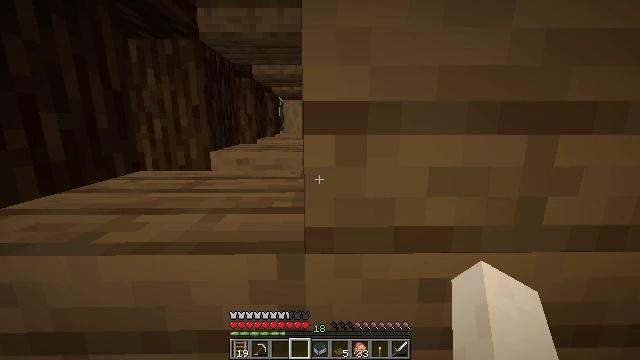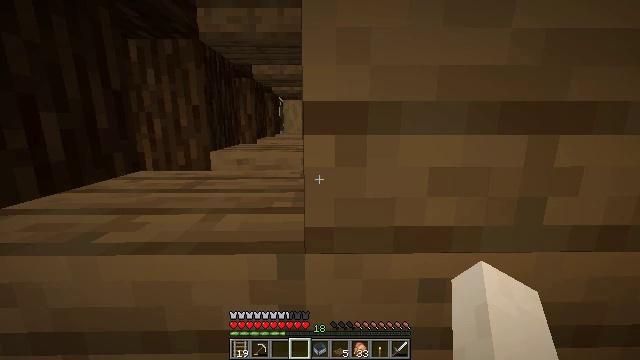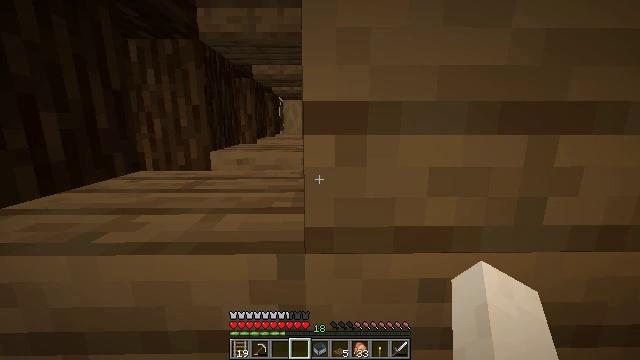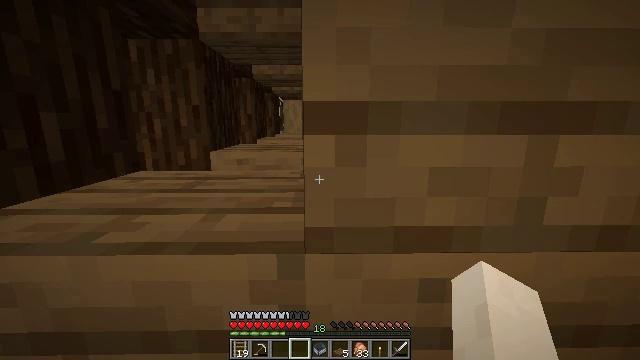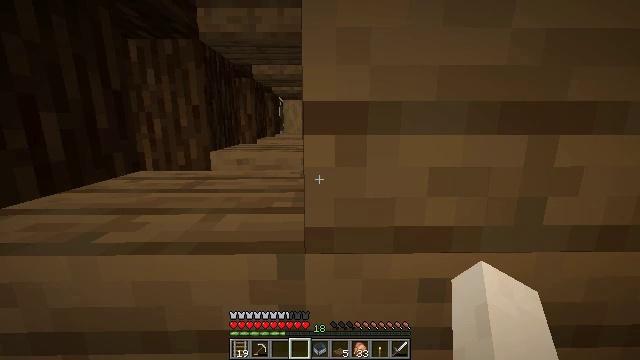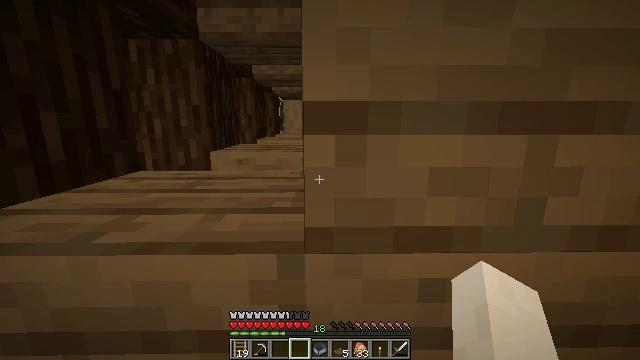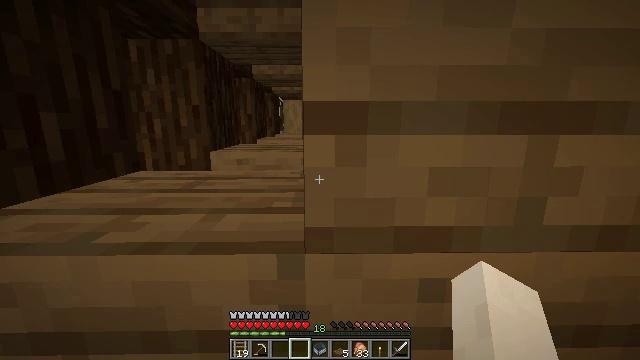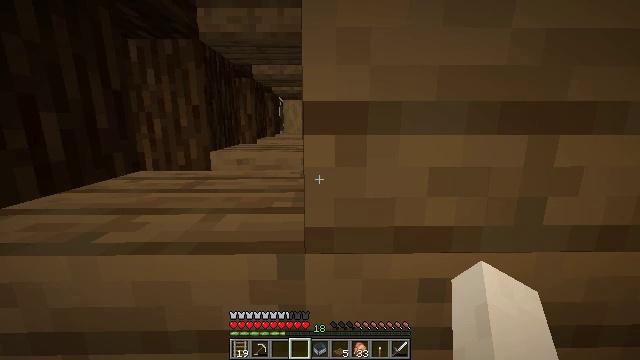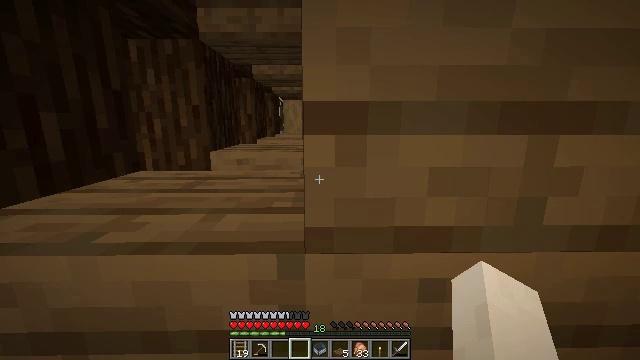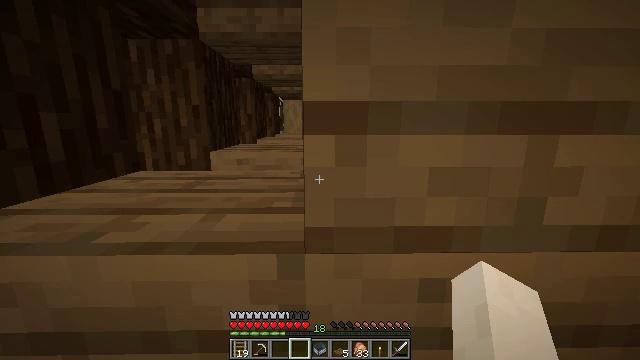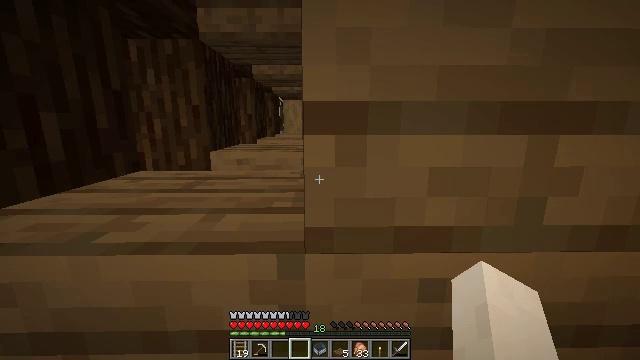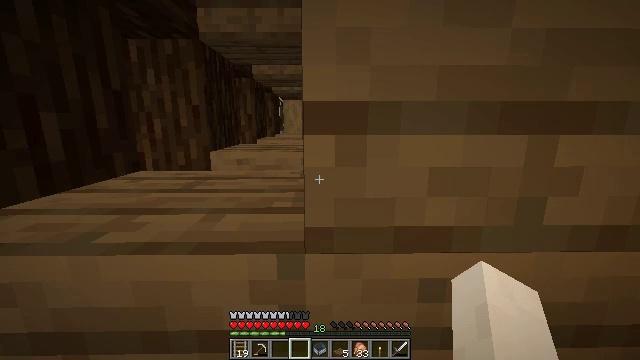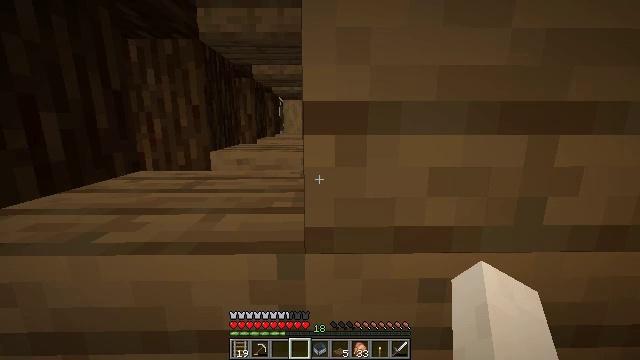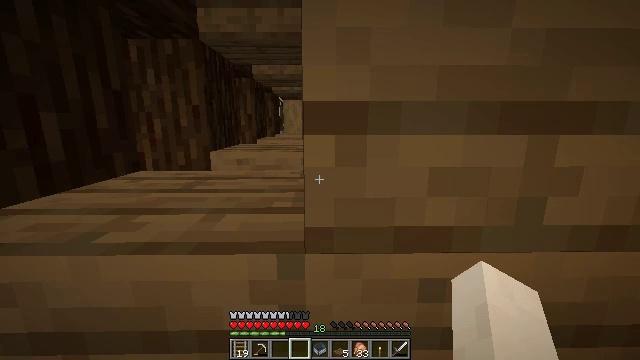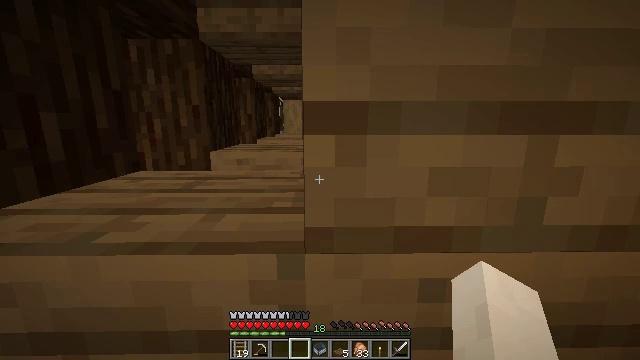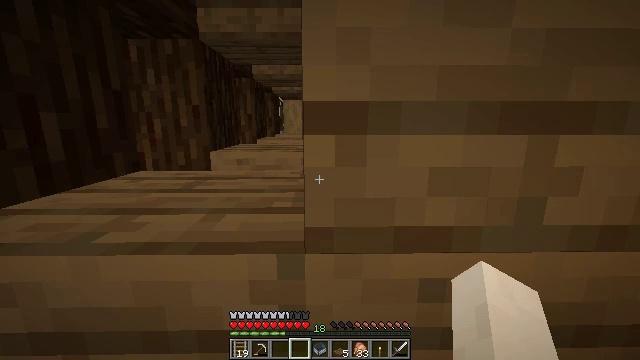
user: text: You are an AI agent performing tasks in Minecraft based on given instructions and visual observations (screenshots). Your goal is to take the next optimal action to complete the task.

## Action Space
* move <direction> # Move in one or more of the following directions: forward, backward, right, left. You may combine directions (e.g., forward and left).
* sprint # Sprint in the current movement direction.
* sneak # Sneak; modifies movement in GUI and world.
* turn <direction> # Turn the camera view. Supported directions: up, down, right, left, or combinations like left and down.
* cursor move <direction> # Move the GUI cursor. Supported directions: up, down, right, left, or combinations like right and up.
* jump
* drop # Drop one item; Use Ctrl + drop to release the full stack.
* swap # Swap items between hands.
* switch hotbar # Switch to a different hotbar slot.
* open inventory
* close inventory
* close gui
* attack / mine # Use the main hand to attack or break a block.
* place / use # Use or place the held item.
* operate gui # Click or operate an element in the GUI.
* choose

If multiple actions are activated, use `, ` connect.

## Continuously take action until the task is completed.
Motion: motion action
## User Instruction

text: Harvest stripped spruce log.
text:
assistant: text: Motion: no_op
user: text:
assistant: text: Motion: no_op
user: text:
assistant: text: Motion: no_op
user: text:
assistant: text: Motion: no_op
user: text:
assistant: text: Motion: no_op
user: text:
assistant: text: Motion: no_op
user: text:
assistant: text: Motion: no_op
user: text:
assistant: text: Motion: no_op
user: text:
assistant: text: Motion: no_op
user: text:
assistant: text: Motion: no_op
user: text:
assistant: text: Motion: no_op
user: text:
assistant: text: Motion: no_op
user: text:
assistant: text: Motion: no_op
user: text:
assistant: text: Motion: no_op
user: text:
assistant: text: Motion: no_op
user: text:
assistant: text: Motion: no_op
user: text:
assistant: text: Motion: no_op
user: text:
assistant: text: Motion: no_op
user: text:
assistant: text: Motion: no_op
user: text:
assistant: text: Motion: no_op
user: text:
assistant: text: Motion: no_op
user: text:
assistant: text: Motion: no_op
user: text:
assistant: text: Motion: no_op
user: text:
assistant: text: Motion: no_op
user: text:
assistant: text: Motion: no_op
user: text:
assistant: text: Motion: no_op
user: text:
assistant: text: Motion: no_op
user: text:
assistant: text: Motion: no_op
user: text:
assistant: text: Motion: no_op
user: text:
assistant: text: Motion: no_op